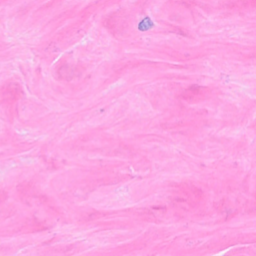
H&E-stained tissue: Breast